Question: I have a protected page that requires you to login to access the page content.
Where can I put an else statement that echos "wrong username or wrong password"
if the user does not enter the exact user/password?
The PHP page
'''
<?php
// Define your username and password
$username = "user";
$password = "password";
if ($_POST['txtUsername'] != $username || $_POST['txtPassword'] != $password) {
?>
<h1>Login</h1>
<form name="form" method="post" action="<?php echo $_SERVER['PHP_SELF']; ?>">
<label>User</label>
<input type="text" title="Enter your Username" name="txtUsername" />
<label>Password</label>
<input type="password" title="Enter your password" name="txtPassword" />
<input type="submit" name="Submit" value="Login" />
</form>
<?php
}
else {
?>
<p>This is the protected page. Your private content goes here.</p>
<?php
}
?>
'''
** I have tried entering it after -- else { at the bottom of page
** I have tried entering it after -- if($_POST...$password) {
neither one worked. I attached a image to show you what I mean.
Thanks

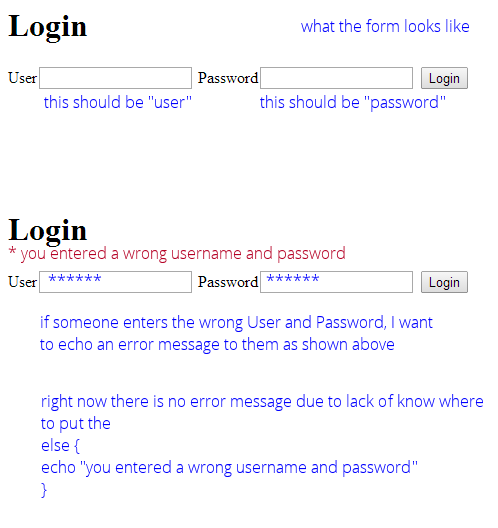
Answer: It can also be solved by simply setting some validation flags and using those on your views. Using your own code structure template, the following might do the trick:
'''
<?php
// Define your username and password
$username = "user";
$password = "password";
$hasError = true;
$hasSubmitted = false;
if (isset($_POST['Submit'])) {
$hasSubmitted = true;
if ($_POST['txtUsername'] != $username || $_POST['txtPassword'] != $password) {
$hasError = true;
} else {
$hasError = false;
}
}
if ($hasError):
?>
<h1>Login</h1>
<?php if ($hasSubmitted): ?>
<p>*You entered a wrong username or password</p>
<?php endif; ?>
<form name="form" method="post" action="<?php echo $_SERVER['PHP_SELF']; ?>">
<label>User</label><input type="text" title="Enter your Username" name="txtUsername" />
<label>Password</label><input type="password" title="Enter your password" name="txtPassword" />
<input type="submit" name="Submit" value="Login" />
</form>
<?php else: ?>
<p>This is the protected page. Your private content goes here.</p>
<?php endif; ?>
'''